Current action and preconditions to check: trajectory_clear

Your task: For each precondition in the list above, predict whether it will hold at this action.

Consider the current scene as observed from the mobile robot's camera, and analyze the predicted future states of all dynamic agents (e.g., people, animals, vehicles, or any moving entities) within the NEXT SECOND.

IMPORTANT: Only answer "very likely" if you are absolutely certain—based on strong, clear evidence—that a dynamic agent will violate the precondition in the predicted future state. Do NOT answer "very likely" for unlikely, ambiguous, or low-probability risks.

Ask yourself for each precondition: Is there a high probability, with clear and convincing evidence, that the predicted future states of any dynamic agent will interfere with the predicted future state of the currently executing action within the NEXT SECOND, causing that precondition to fail?

Assess the risk level based on these predictions. Use "likely" or "very likely" if motions create a clear risk of interference.

Use "neutral" or "improbable" if agents are nearby but their predicted paths are clearly diverging or non-conflicting.

Failure Risk Categories: "very improbable", "improbable", "neutral", "likely", "very likely"

Answer Format: Output ONLY the probability_of_failure value from these categories: "very improbable", "improbable", "neutral", "likely", "very likely"

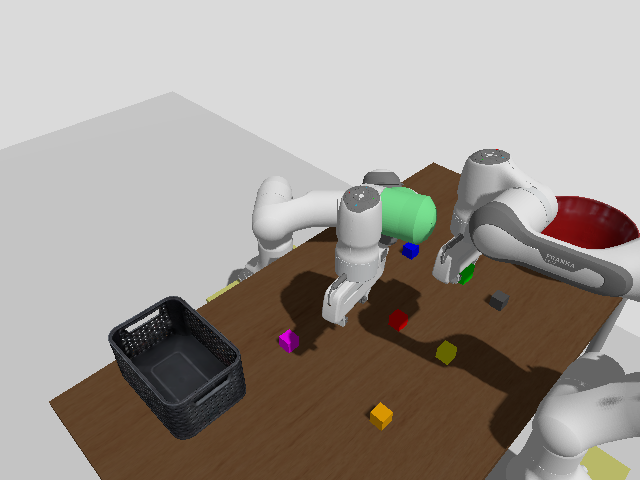

Answer: improbable